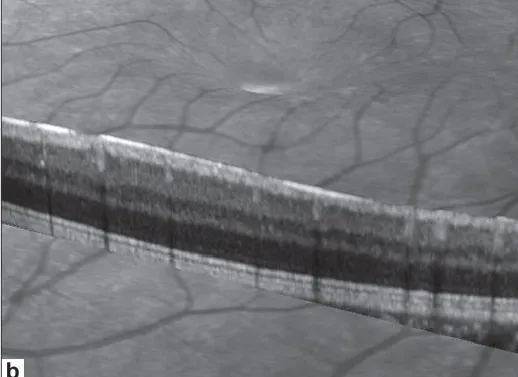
Resolution of internal limiting membrane folds after cessation of topiramate.
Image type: ophthalmic_imaging (oct)